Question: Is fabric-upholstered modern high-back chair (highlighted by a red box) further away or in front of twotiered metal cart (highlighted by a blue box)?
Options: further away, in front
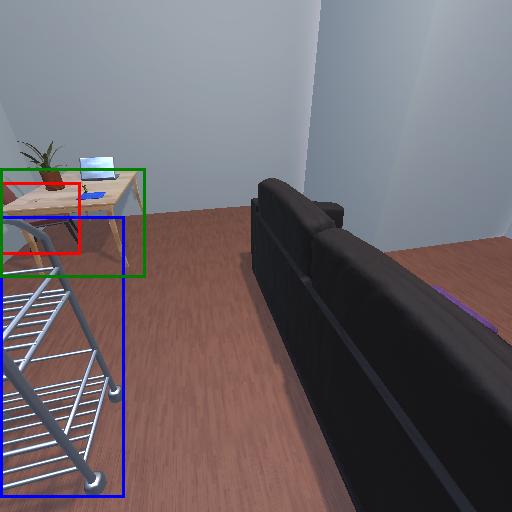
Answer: further away